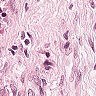
Metastatic tissue present: yes